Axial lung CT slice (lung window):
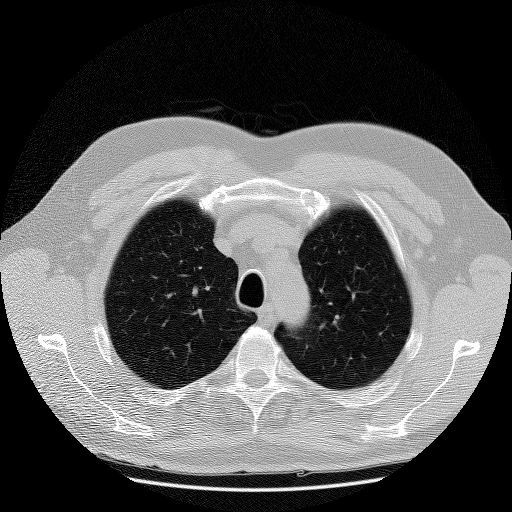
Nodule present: no